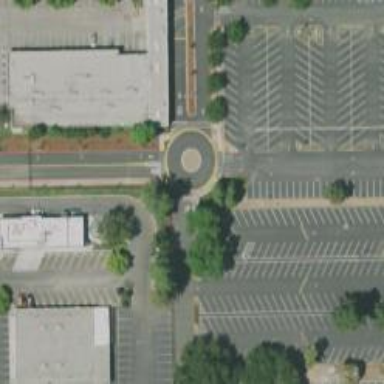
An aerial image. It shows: Mini roundabout on the road.